Question: My view page like this;
'''
@model IEnumerable<Project.ViewModels.ViewModel>
@using Helpers
@foreach (var item in Model)
{
@Html.MyCustomHtmlHelper("test")
}
'''
My custom HtmlHelper like this;
'''
public static MvcHtmlString MyCustomHtmlHelper(this HtmlHelper helper, string TestValue)
{
var builder = new StringBuilder();
builder.Append(TestValue);
return MvcHtmlString.Create(builder.ToString());
}
'''
It works with '@model Project.ViewModels.ViewModel' but not '@model IEnumerable<Project.ViewModels.ViewModel>'
My error;

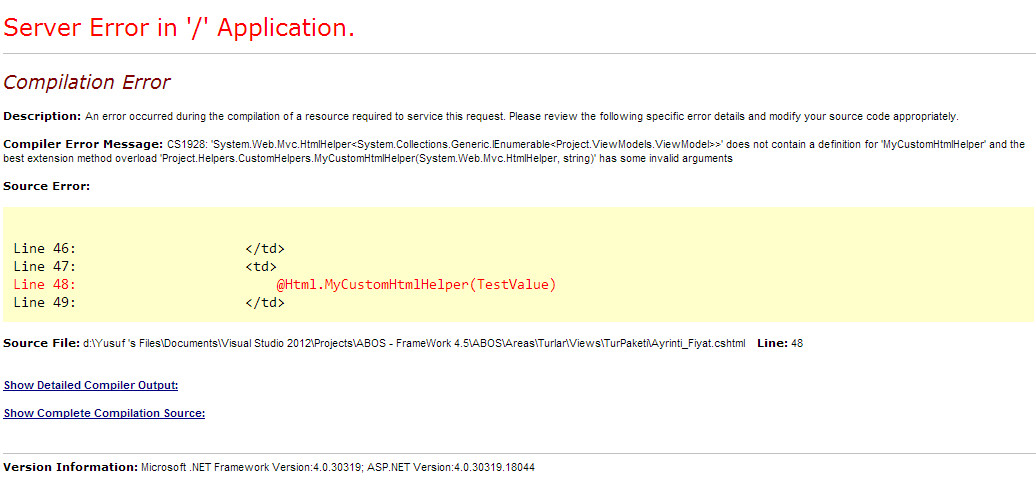
Answer: The code you have shown in your question:
'''
@foreach (var item in Model)
{
@Html.MyCustomHtmlHelper("test")
}
'''
doesn't correspond to the code shown in the YSOD:
'''
<td>
@Html.MyCustomHtmlHelper(TestValue)
</td>
'''
It looks like in your real code (which you haven't shown us), you have used some 'TestValue' variable. Unfortunately it's pretty hard to know how/where/of what type is this variable declared but if it is not a 'string' it is more than obvious that your custom helper won't work for the simple reason that this helper expects a string parameter.